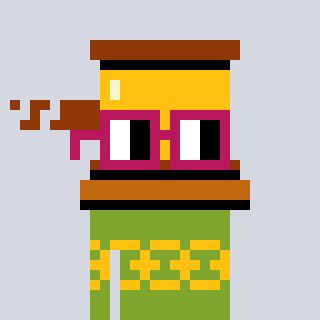
a pixel art character with square dark red glasses, a gavel-shaped head and a slimegreen-colored body on a cool background